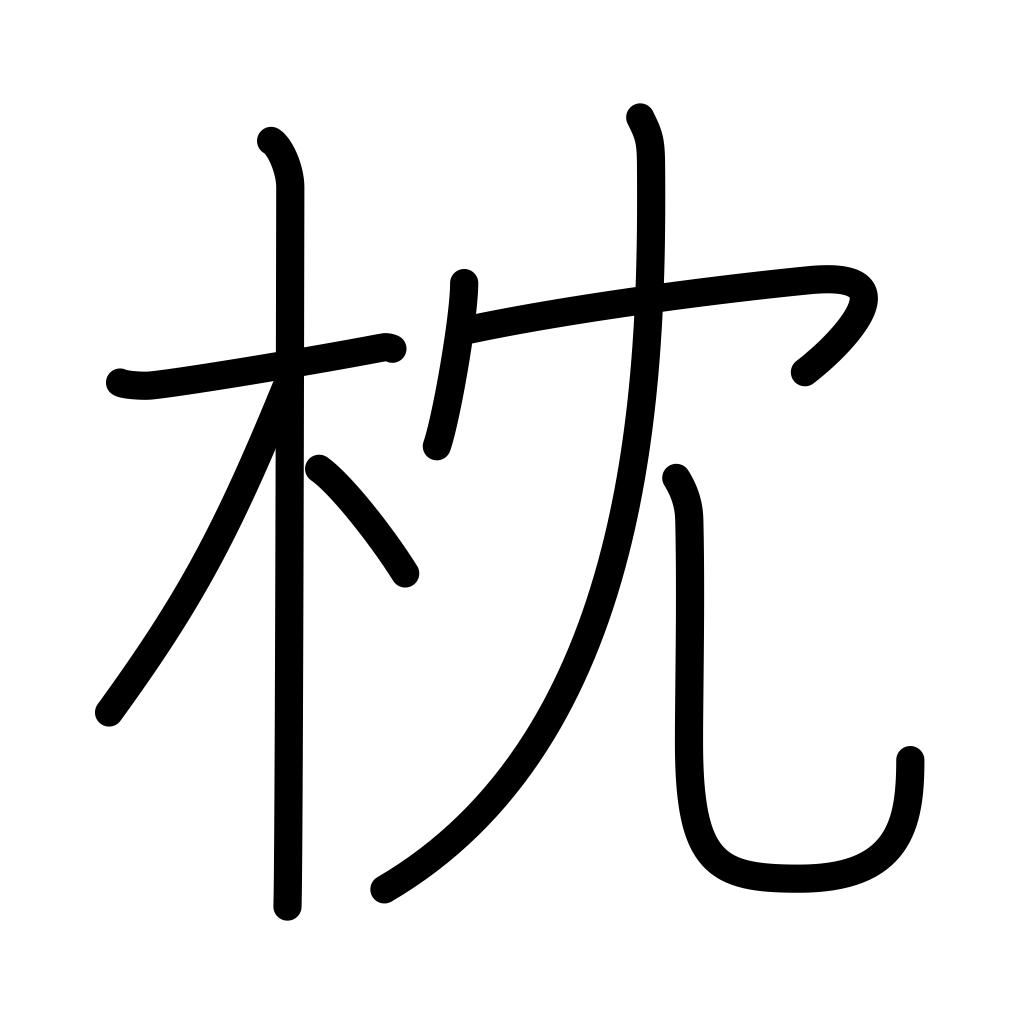
Meaning: pillow